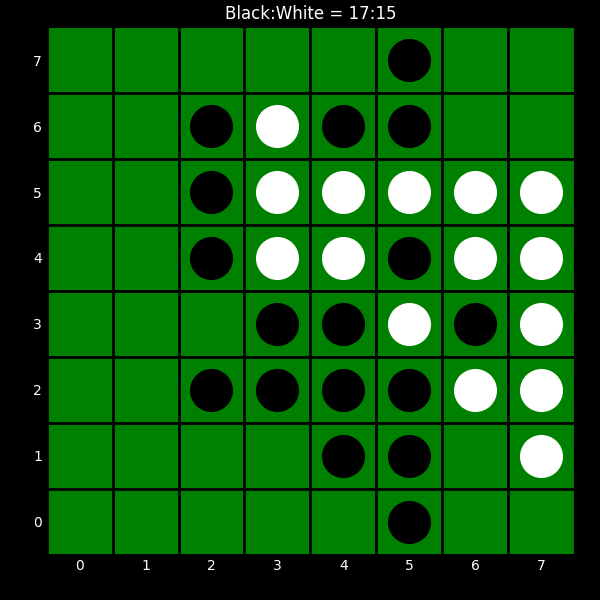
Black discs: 17
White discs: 15